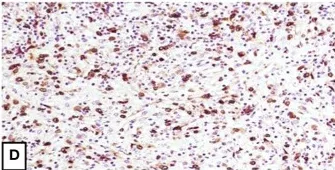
Immunophenotype of inflammatory pseudotumor-like follicular dendritic cell sarcoma. (D) EBV staining is strongly and diffuse positive, which correlates with the proposed theory of tumor derivation from EBV-infected mesenchymal cells and subsequent follicular dendritic cell pathway differentiation (20X).
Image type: pathology (immunostaining)